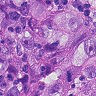
Metastatic tissue present: yes